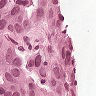
Metastatic tissue present: yes